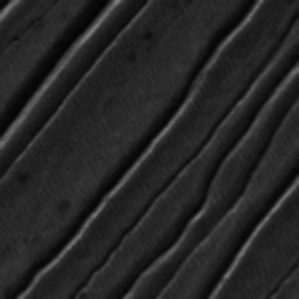
Label: frost